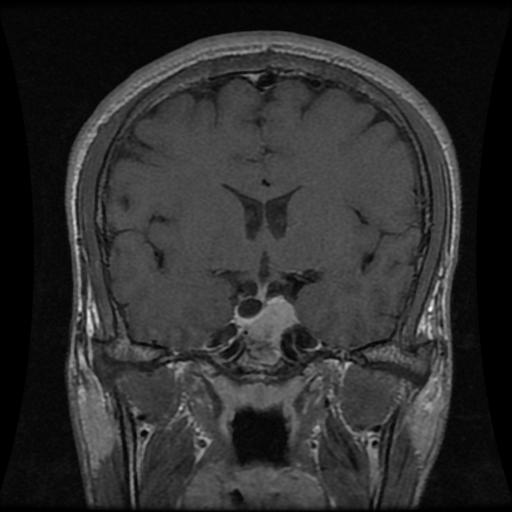
Label: pituitary